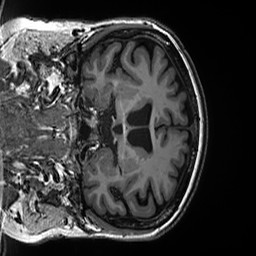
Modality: T1w
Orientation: coronal
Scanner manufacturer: siemens
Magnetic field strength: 3 T
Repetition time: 2.5 s
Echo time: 0.00299 s